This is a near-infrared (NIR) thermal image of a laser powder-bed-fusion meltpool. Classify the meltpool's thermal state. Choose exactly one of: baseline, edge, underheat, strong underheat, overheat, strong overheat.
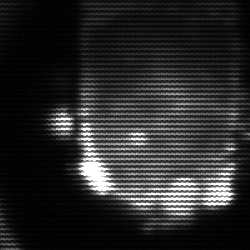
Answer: baseline